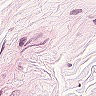
Metastatic tissue present: no